Question: I need to properly align this ribbon whit mine logo, and need to remove white space between '.nav-bar' and '<div class="container">'
This is mine <URL> example. You can see that mine ribbon hase taken a loot of space inside the '.nav-bar', so how can I position it properly and overflow it to the '<div class="container">'.
I need to make it look's like this .
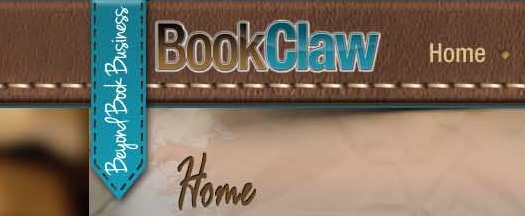
Answer: I'm not sure if I understand your question correctly... but if you just want to reduce the height of '.navbar' so that it isn't influenced by any other element on the page, you can simply declare:
'''
.navbar {max-height:40px;}
'''